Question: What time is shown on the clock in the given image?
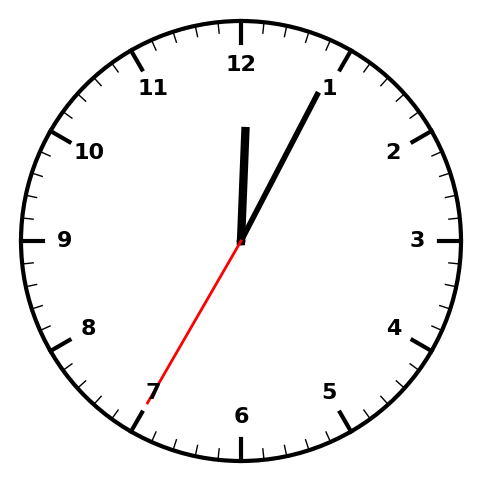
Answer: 12:04:35